Question: I have a demo app here <URL>
After importing an image, you can pinch, zoom, rotate the image. What I want to do is save out a '640x480' image (landscape mode) that looks identical to the live preview. So if there are 100px bars of empty space on the sides, I need the same empty bars in the final output (scaled appropriately).
This is proving to be more difficult than I thought it would be. I can't quite get it to come out right after days of working on it.
The magic method that generates the final image is called '-(void)generateFinalImage'
Good luck! ;)

The green rectangle represents the actual area the imported image can be pinched, zoomed and rotated. The resolution on the iPhone 4S is 852x640, for example.
The blue rectangle is just a live preview for debugging and it's aspect ratio is the same as 640x480. The live preview could get very slow due to Core Image being very slow.
What I want to do is convert whatever is in the green rectangle to a '640x480' image. Notice the '852x640' is a slightly different aspect ratio than '640x480' too, but that isn't a huge problem.
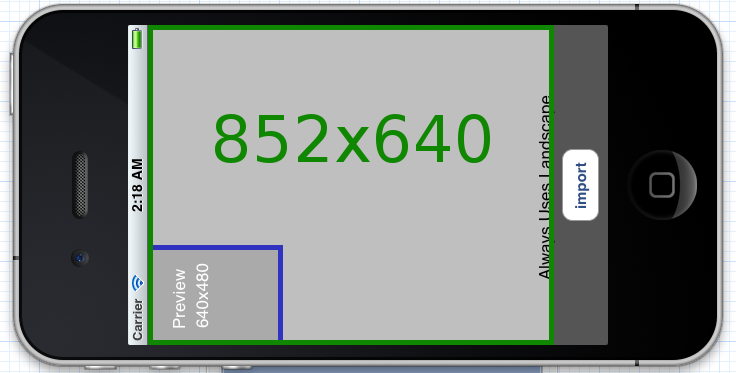
Answer: Is your goal is to obtain just the exact copy of what you are editing, but with the size of the original image?
I guess it could be obtained by something like this:
'''
- (UIImage *)padImage:(UIImage *)img to:(CGSize)size
{
if (size.width < img.size.width && size.height < img.size.height) return img;
size.width = MAX(size.width, img.size.width);
size.height = MAX(size.height, img.size.height);
CGColorSpaceRef colorSpace = CGColorSpaceCreateDeviceRGB();
CGContextRef context = CGBitmapContextCreate(NULL, size.width, size.height, 8, 0, colorSpace, kCGImageAlphaPremultipliedLast);
CGRect centeredRect = CGRectMake((size.width - img.size.width)/2.0, (size.height - img.size.height)/2.0, img.size.width, img.size.height);
CGContextDrawImage(context, centeredRect, [img CGImage]);
CGImageRef imageRef = CGBitmapContextCreateImage(context);
CGColorSpaceRelease(colorSpace);
CGContextRelease(context);
UIImage *paddedImage = [UIImage imageWithCGImage:imageRef];
CGImageRelease(imageRef);
return paddedImage;
}
// final image size must be 640x480
- (void)generateFinalImage
{
float rotatableCanvasWidth = 495.0;
float rotatableCanvasHeight = 320.0;
UIImage *tmp = self.importedRawImage;
CGSize size = self.importedRawImage.size;
NSLog(NSStringFromCGSize(size));
tmp = [self padImage:tmp to:CGSizeMake(rotatableCanvasWidth, rotatableCanvasHeight)];
CIImage *ciImage = [[CIImage alloc] initWithImage:[tmp imageWithTransform:self.importedImageView.transform]];
CGPoint center = CGPointMake(size.width / 2.0, size.height / 2.0);
CIContext *context = [CIContext contextWithOptions:nil];
CGRect r = ciImage.extent;
r.origin.x = (r.size.width - rotatableCanvasHeight) / 2.0;
r.origin.y = (r.size.height - rotatableCanvasWidth) / 2.0;
r.size.width = rotatableCanvasHeight;
r.size.height = rotatableCanvasWidth;
self.finalImage = [UIImage imageWithCGImage:[context createCGImage:ciImage fromRect:r] scale:1.0 orientation:UIImageOrientationUp];
self.finalImage = [self.finalImage resizedImage:CGSizeMake(100.0f, 134.0f) interpolationQuality:kCGInterpolationHigh];
self.previewImageView.image = self.finalImage;
}
'''